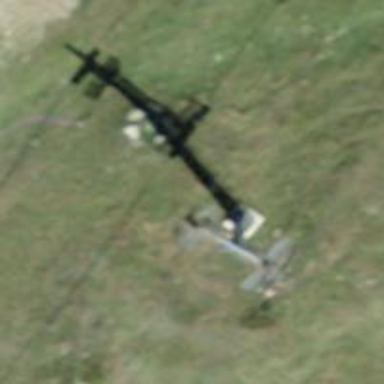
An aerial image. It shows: Pylon for aerialway.